Question: I'm using active admins gem to control admin's activities. I have a page named CustomPage where my inputs are heading(string) and Contents(text). For contents a text editor appears in admins page. Inside that i can insert a image. Its something like this..

Is there any way that i can modify it..like giving a and search for images localy.. Like the one with which we do in active admin.
Or is there a way to edit this text editor..(What i mean is to bring a pic upload using paperclip inside this text editor.. not as a separate field.)
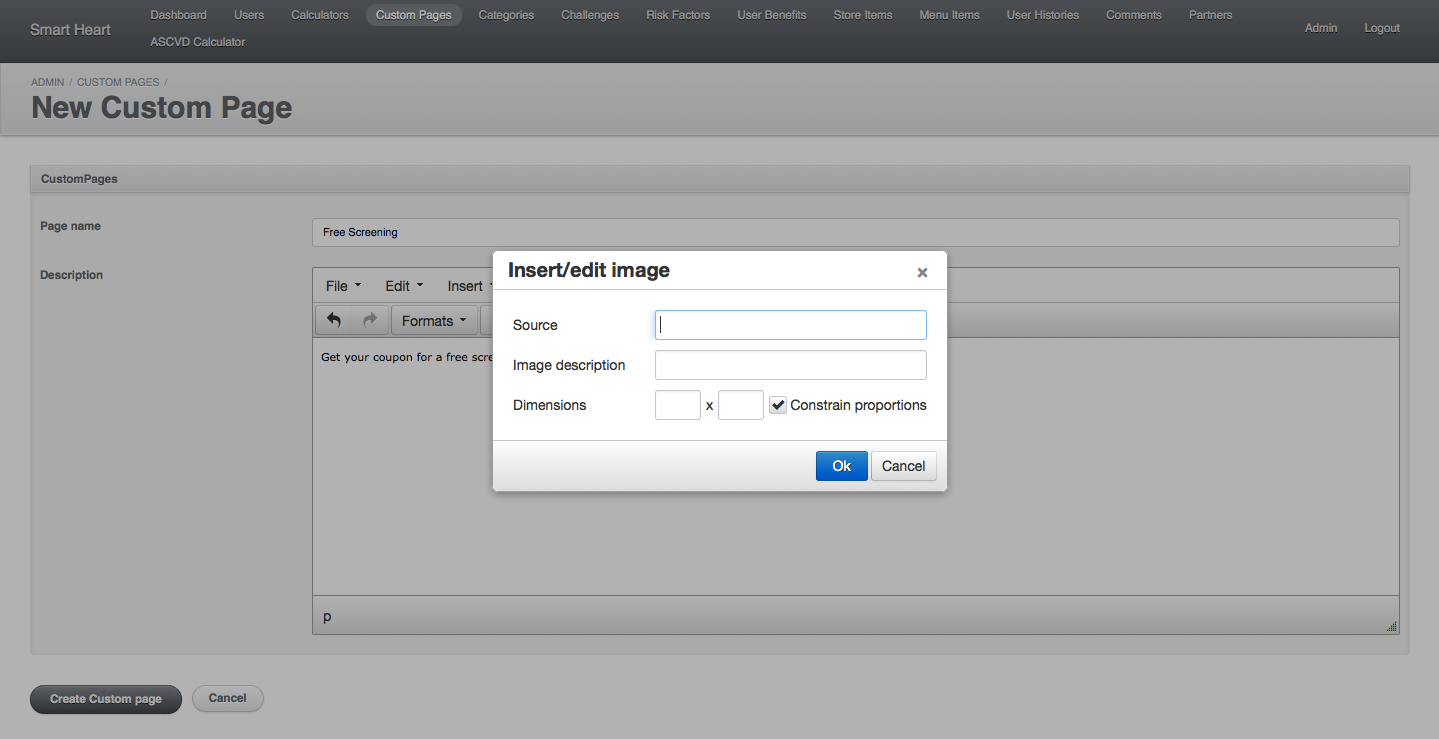
Answer: Yes!!!
gem tinymce-rails-imageupload !!!